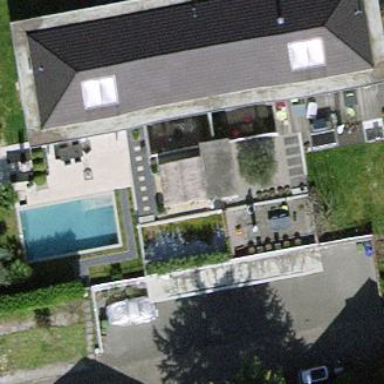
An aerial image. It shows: House with hipped roof.